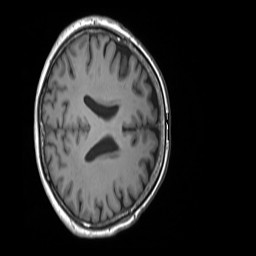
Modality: T1w
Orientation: axial
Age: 67
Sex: female
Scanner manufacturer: siemens
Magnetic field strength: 3 T
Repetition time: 1.55 s
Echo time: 0.00234 s